Question: I wrote a code in which i would like to split a number of rows along each column that it is represented in based on a delimiter. I wrote a for loop in which it does it for me.
'Pdbindex' is a cell array, where my values are stored that i am trying to split with a delimiter, a colon (:).

'''
for i = pdbindex(:,1)
clean2_pdb = split(':', pdbindex);
end
'''
However, it threw me an error stating, 'Undefined function or method 'split' for input arguments of type 'cell'.'.
I don't know to solve this.
Please advise.
I have also posted another question of using 'strsplit' function. A different problem pops up.
Link : <URL>
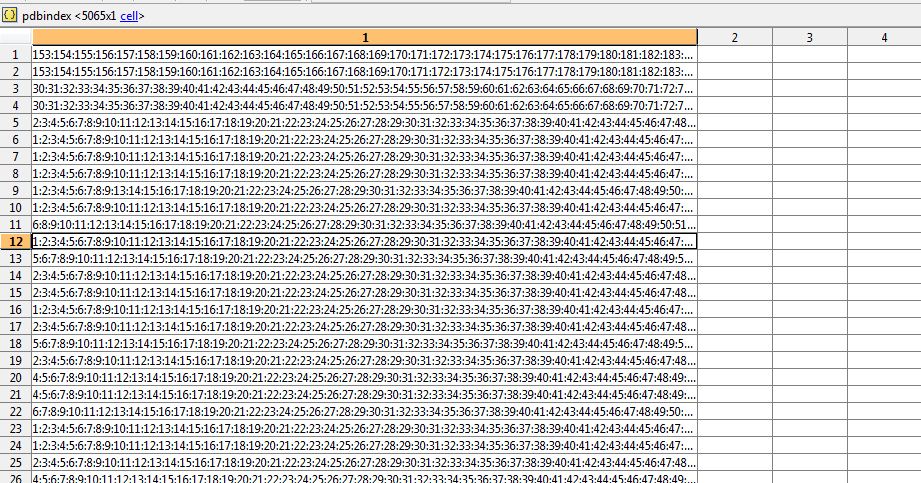
Answer: There's no such function called 'split'. What you want is:
'''
for i = 1:size(pdbIndex, 1)
clean2_pdb = regexp(pdbIndex{i,1}, ':', 'split');
end
'''